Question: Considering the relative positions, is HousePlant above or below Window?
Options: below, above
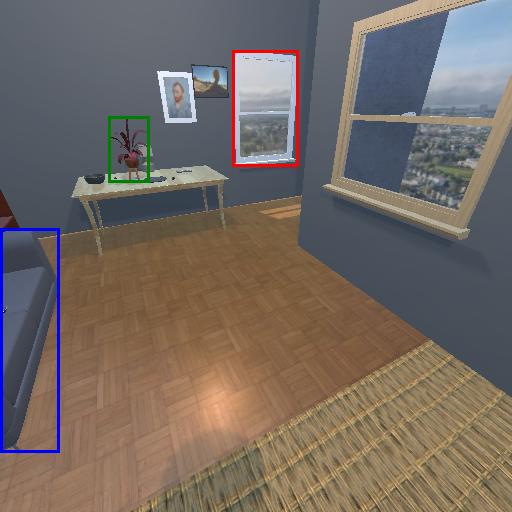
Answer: below